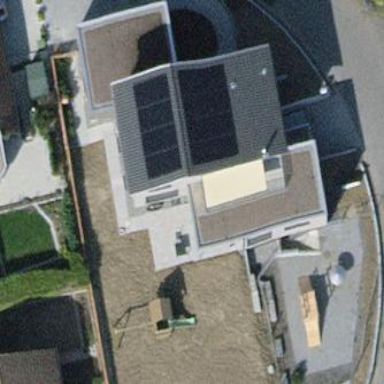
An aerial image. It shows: Building with flat roof.